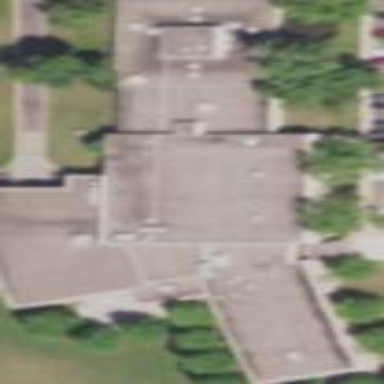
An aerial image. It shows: Building.